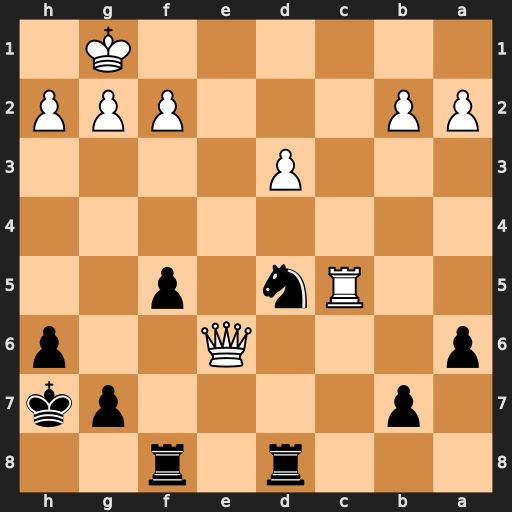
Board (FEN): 3r1r2/1p4pk/p3Q2p/2Rn1p2/8/3P4/PP3PPP/6K1
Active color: b
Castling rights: -
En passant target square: -
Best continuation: Rde8 Qxe8 Rxe8